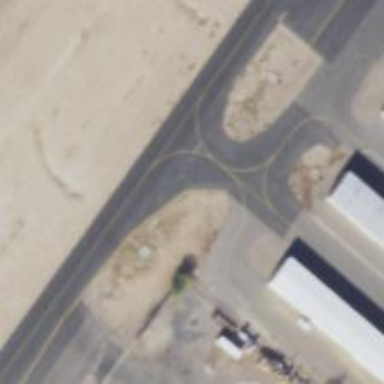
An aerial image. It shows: Image of taxiway at airport.